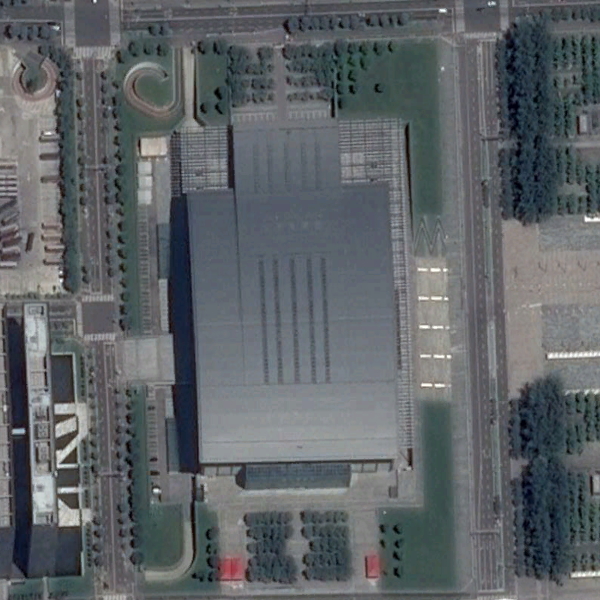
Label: Center